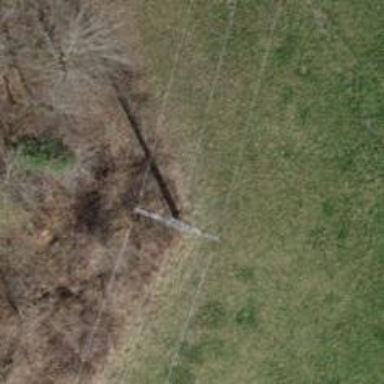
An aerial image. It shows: Power line with three cables.